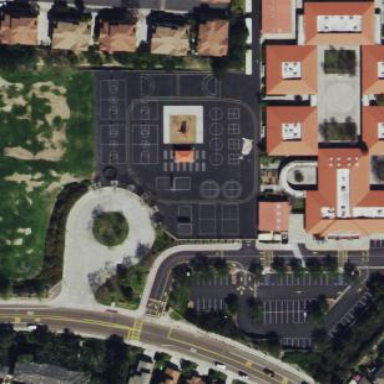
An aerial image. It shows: School.